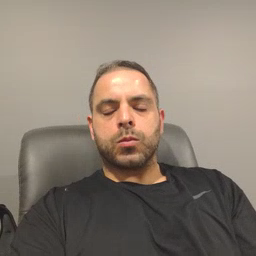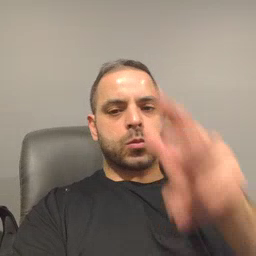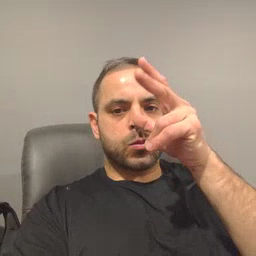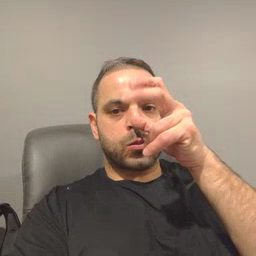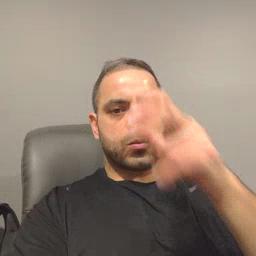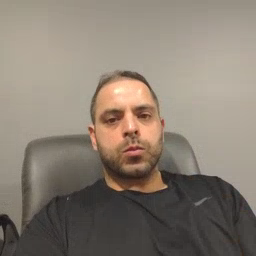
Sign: bug